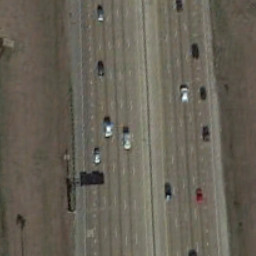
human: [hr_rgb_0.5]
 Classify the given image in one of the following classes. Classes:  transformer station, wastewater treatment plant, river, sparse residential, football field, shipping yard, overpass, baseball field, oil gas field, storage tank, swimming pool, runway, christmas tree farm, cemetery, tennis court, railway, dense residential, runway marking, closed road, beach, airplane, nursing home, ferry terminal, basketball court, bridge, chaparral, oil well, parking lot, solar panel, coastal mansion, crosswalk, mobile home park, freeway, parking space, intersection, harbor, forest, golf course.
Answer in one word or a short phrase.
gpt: freeway